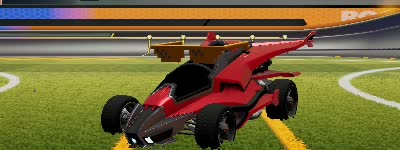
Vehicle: aftershock